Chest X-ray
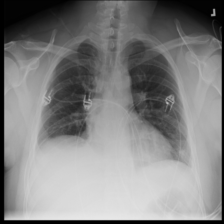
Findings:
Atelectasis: negative
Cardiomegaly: negative
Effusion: negative
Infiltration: negative
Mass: negative
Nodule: negative
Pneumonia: negative
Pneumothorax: negative
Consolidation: negative
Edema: negative
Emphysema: negative
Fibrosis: negative
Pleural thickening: negative
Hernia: negative